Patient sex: M
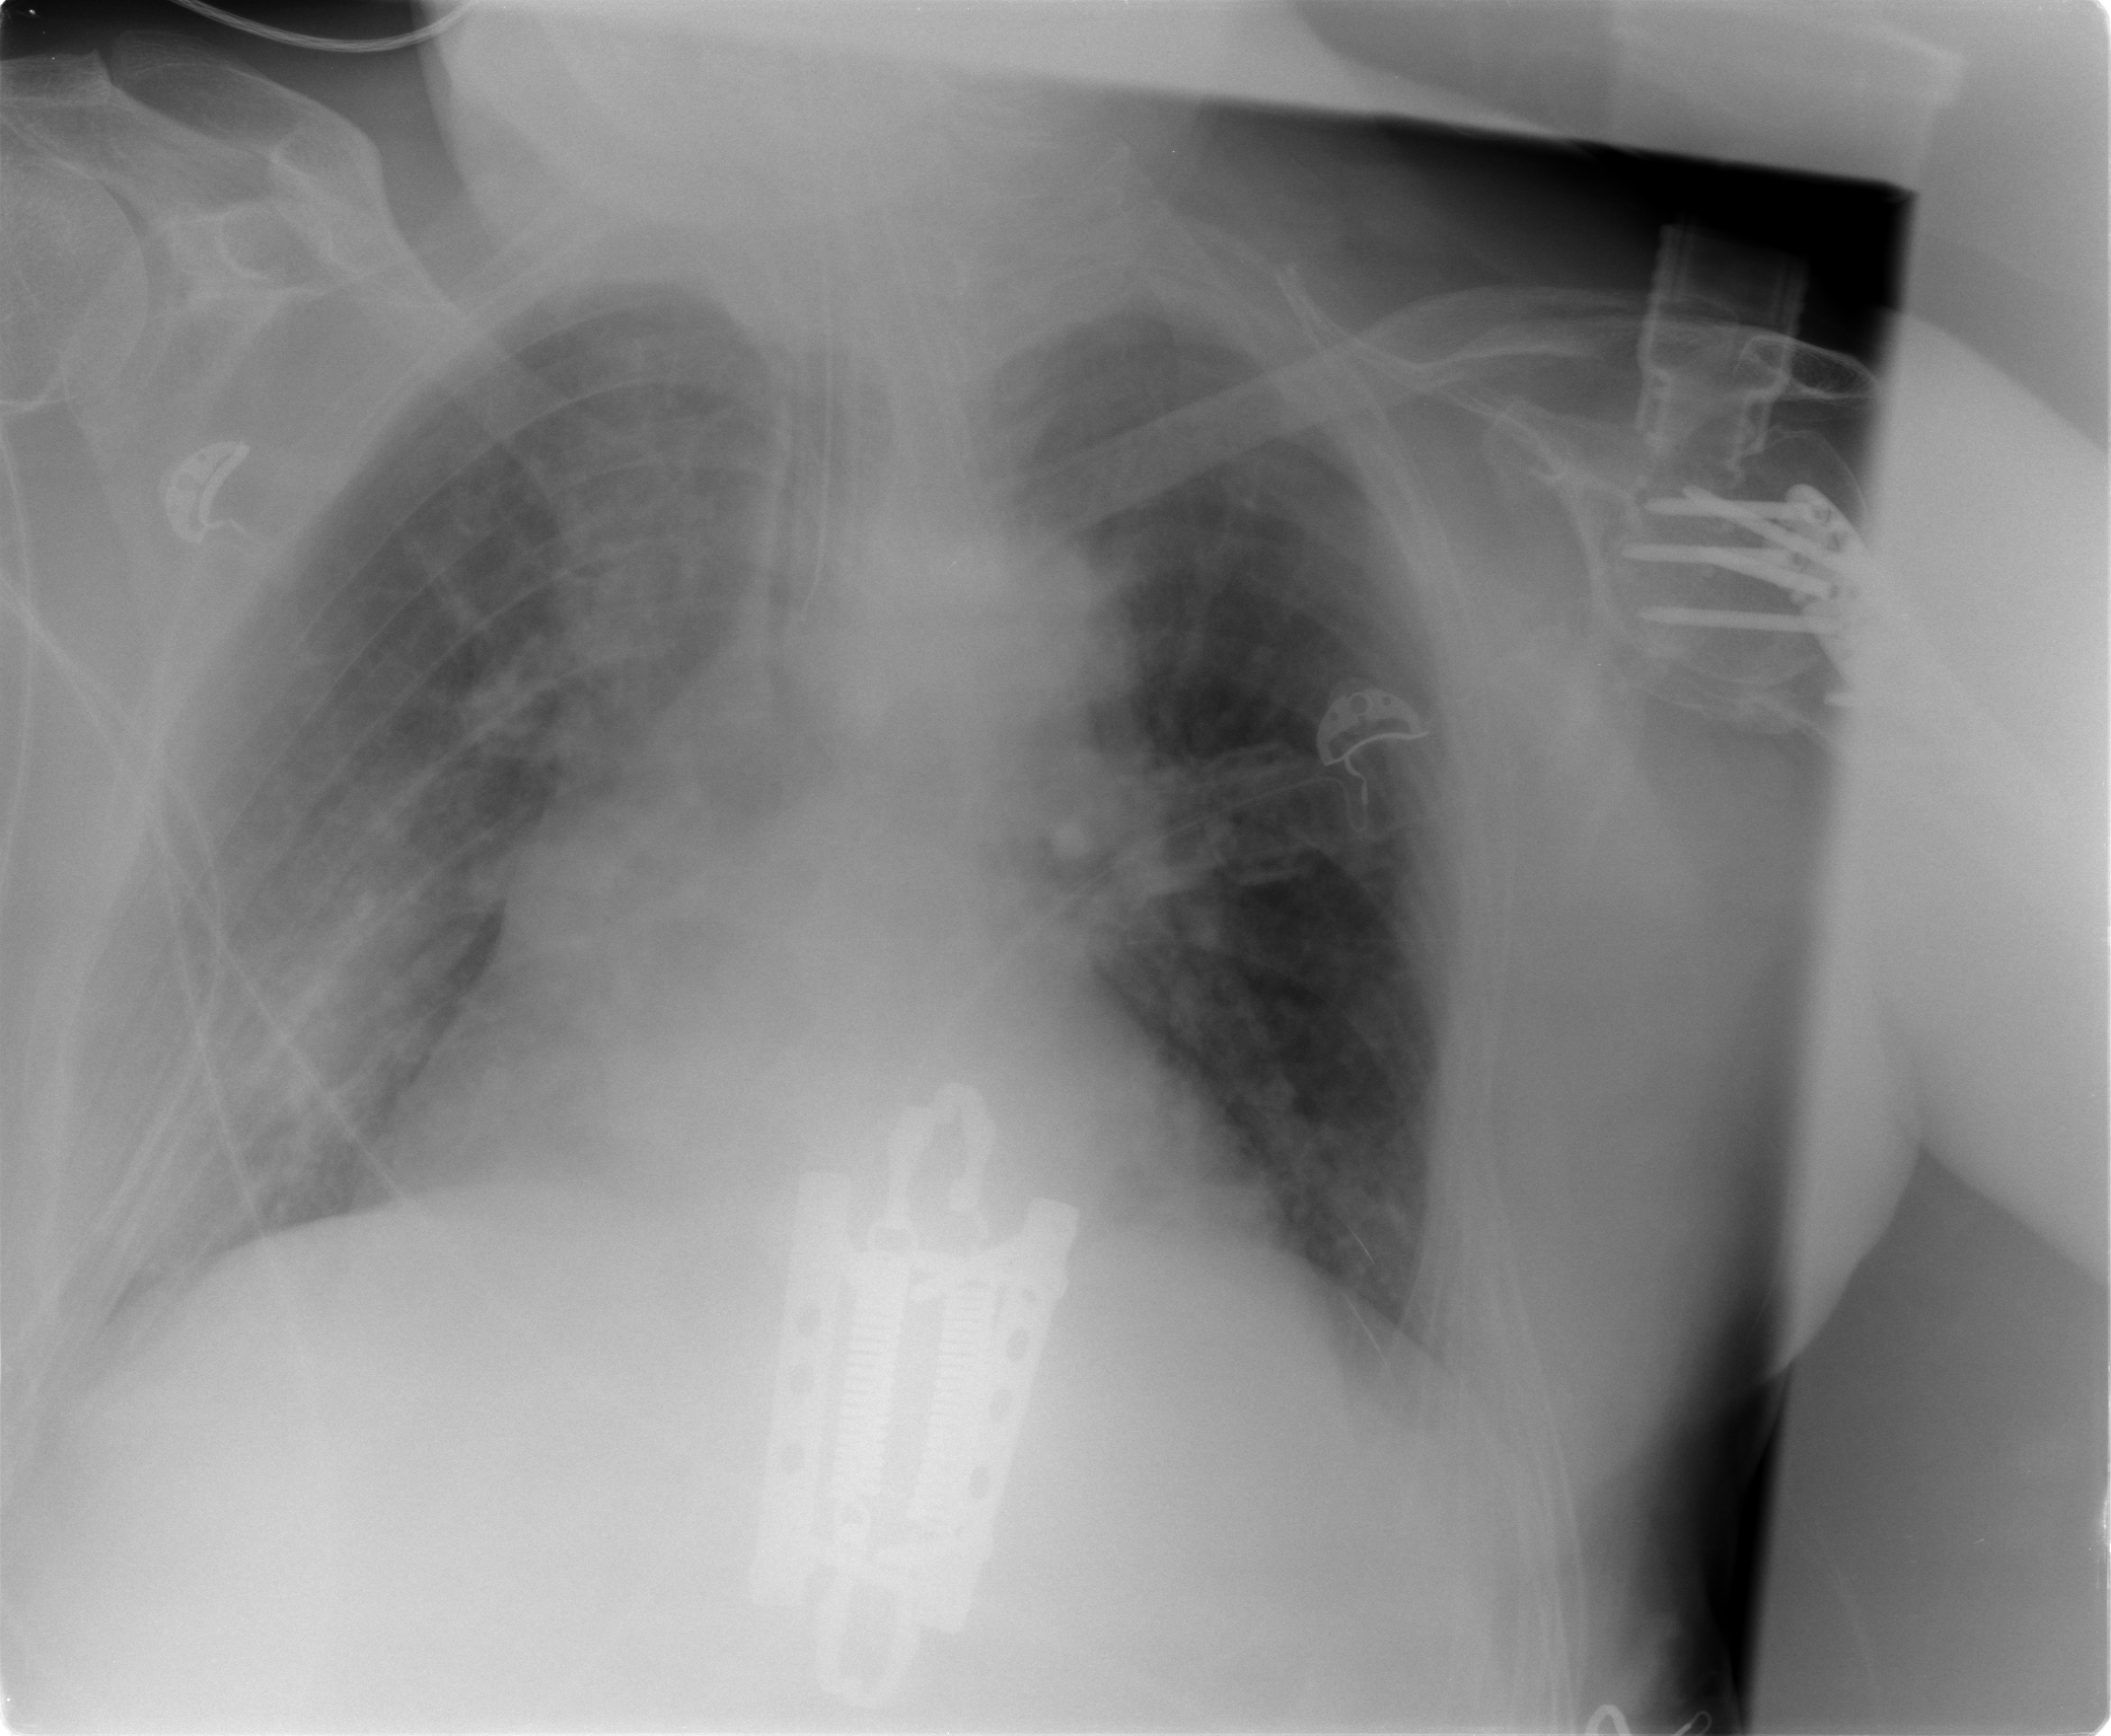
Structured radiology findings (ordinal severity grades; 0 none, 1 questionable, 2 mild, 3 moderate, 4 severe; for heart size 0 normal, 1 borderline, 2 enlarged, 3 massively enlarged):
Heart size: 2
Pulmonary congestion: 2
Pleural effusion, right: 2
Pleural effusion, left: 0
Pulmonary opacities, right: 2
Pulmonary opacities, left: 0
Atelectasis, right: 2
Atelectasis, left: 0